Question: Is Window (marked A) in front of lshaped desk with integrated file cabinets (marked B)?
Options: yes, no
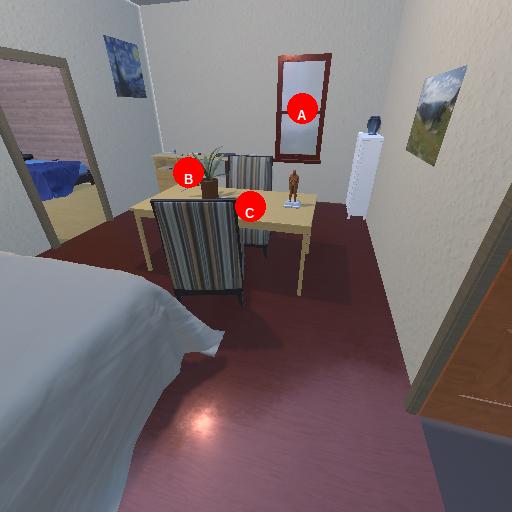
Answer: yes